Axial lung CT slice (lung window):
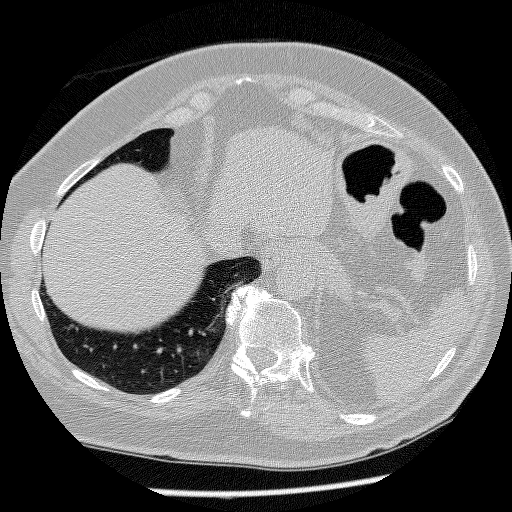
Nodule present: no